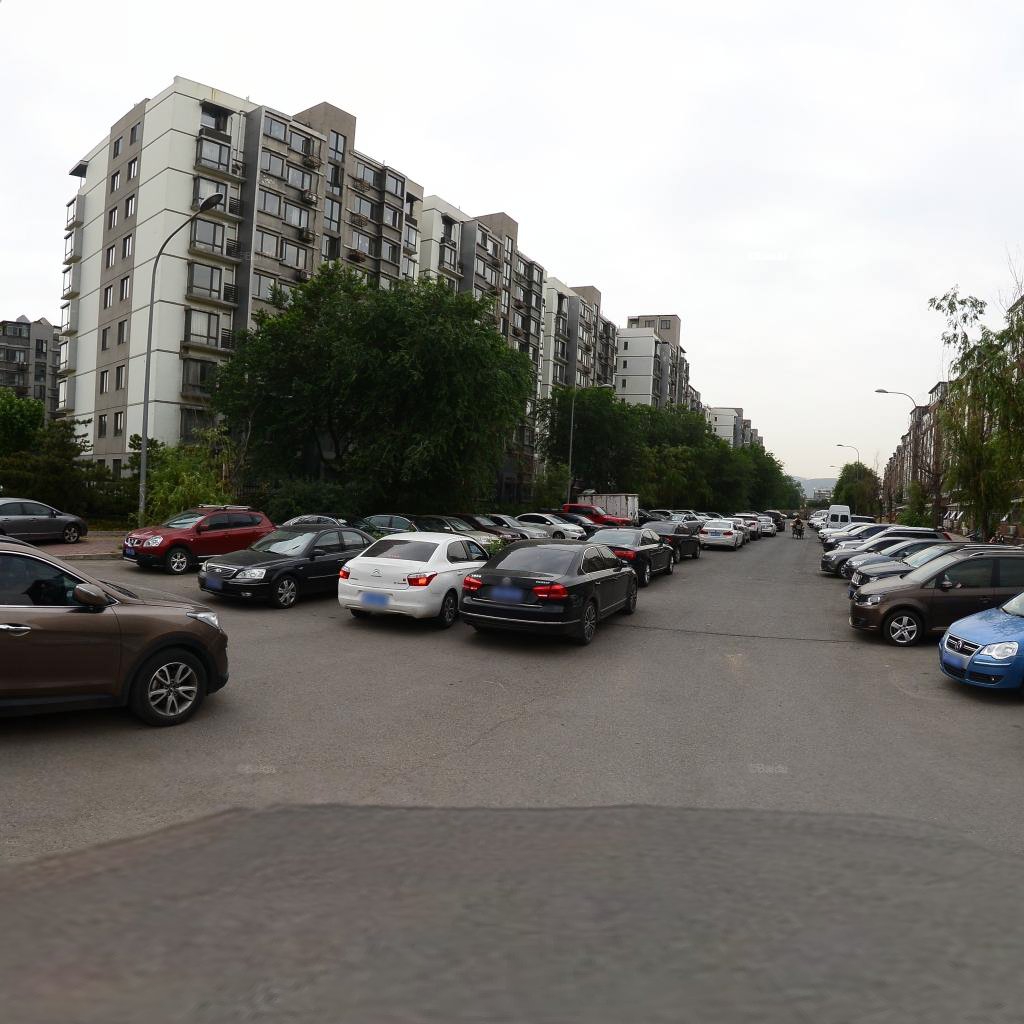
Region: Haidian
Road damage annotations: longitudinal crack, transverse crack